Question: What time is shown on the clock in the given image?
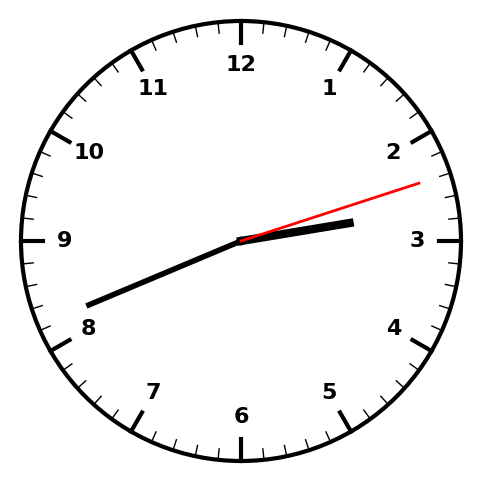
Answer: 02:41:12